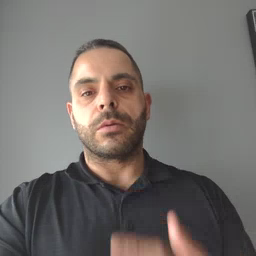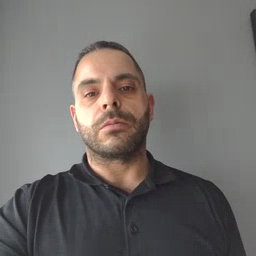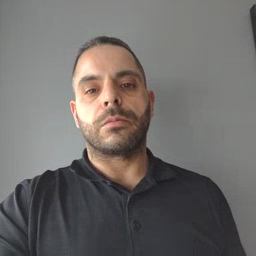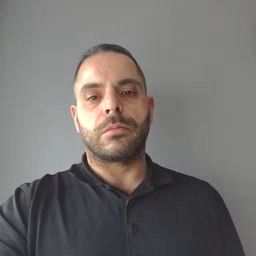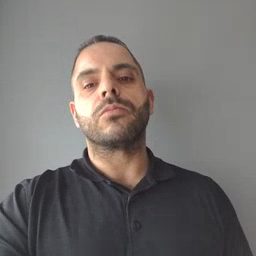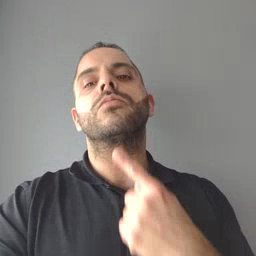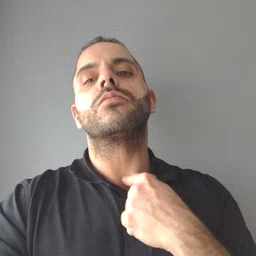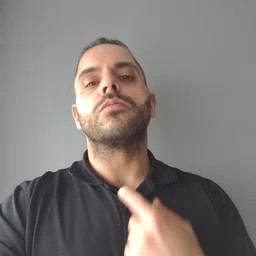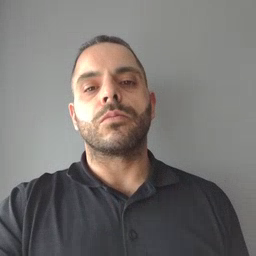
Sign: thirsty